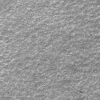
Atmospheric dust classification: not_dusty